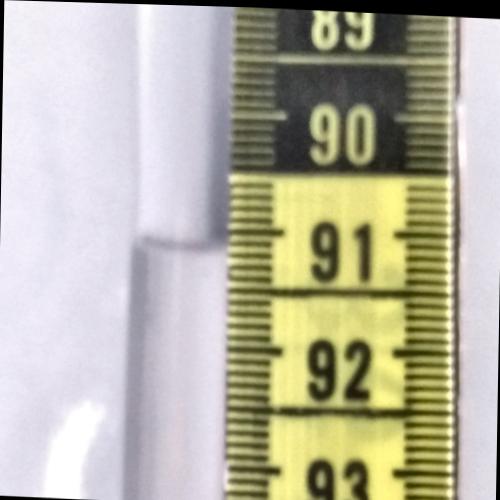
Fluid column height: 91.2 cm